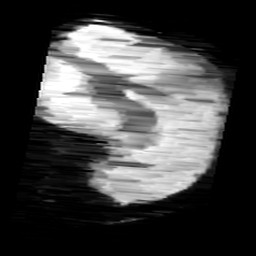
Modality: minIP
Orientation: sagittal
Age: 11
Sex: male
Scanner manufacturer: siemens
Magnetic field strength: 3 T
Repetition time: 0.027 s
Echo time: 0.02 s